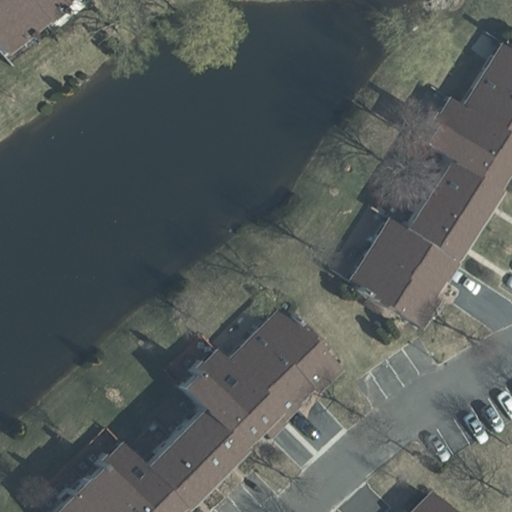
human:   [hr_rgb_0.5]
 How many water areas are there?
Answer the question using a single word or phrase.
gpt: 1

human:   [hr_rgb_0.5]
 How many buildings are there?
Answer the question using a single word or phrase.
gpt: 4

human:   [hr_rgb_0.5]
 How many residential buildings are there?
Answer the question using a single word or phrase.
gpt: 4

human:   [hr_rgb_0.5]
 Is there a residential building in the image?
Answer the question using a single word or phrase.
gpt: yes

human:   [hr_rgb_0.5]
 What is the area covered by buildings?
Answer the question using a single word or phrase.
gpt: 1877m2

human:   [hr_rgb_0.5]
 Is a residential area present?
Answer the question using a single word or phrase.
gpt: yes

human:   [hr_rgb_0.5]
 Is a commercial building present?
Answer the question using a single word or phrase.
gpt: no

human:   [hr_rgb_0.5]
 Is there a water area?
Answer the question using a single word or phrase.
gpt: yes

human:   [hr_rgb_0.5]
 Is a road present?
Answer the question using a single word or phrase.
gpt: yes

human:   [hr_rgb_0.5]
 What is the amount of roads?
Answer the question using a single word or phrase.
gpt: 1

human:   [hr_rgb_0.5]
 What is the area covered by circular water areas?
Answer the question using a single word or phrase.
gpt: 0m2

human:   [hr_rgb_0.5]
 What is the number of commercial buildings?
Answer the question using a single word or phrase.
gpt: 0

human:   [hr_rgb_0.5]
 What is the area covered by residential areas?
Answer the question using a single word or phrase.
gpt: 10632m2

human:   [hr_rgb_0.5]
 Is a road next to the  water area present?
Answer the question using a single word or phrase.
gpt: yes

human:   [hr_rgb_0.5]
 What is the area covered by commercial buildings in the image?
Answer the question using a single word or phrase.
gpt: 0m2

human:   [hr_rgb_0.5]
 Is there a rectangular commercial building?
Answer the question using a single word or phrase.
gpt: no

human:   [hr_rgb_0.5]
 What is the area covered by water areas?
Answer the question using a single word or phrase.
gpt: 2832m2

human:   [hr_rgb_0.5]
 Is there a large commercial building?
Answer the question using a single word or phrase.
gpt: no

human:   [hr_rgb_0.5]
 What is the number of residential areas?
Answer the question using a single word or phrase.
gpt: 1

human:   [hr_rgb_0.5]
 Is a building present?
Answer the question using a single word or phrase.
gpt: yes

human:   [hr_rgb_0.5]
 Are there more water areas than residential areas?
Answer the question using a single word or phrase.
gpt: no

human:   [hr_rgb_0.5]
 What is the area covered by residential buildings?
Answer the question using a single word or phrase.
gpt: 1877m2

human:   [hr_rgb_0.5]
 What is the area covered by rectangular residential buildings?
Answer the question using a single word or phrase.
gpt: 151m2

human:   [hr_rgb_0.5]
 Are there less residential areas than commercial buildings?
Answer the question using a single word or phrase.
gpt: no

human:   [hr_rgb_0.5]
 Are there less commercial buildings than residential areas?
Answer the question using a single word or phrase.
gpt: yes

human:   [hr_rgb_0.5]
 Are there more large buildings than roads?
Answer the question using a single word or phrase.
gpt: no

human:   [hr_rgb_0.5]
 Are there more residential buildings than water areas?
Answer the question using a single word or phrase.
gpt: yes

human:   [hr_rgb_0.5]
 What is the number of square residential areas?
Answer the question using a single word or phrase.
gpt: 0

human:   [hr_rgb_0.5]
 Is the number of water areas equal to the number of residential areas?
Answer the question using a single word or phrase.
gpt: yes

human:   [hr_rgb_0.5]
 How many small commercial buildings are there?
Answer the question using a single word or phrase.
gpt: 0

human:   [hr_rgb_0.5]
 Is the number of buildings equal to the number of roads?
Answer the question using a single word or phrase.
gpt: no

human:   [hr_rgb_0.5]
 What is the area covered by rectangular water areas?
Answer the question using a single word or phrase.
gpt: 0m2

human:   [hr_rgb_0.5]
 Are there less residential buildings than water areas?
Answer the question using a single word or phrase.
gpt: no

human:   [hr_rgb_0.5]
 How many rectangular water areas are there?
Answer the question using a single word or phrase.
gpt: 0

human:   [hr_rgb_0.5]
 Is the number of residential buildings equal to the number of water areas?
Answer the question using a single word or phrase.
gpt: no

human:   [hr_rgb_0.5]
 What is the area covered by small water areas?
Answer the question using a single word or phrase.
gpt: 0m2

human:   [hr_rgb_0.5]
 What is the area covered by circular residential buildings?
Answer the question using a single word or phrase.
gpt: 0m2

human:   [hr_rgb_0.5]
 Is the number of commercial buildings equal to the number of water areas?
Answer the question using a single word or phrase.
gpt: no

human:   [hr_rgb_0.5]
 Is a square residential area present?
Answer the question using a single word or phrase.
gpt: no

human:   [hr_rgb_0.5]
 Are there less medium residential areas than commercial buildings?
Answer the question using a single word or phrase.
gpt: no

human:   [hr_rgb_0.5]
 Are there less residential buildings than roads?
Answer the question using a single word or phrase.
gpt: no

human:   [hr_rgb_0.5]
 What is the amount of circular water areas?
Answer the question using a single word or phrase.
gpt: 0

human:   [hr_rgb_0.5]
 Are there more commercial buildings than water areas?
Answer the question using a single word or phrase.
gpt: no

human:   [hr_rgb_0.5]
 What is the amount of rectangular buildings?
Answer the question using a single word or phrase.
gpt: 2

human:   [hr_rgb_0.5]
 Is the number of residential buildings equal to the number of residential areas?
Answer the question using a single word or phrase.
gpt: no

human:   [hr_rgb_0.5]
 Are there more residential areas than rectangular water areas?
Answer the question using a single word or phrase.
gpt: yes

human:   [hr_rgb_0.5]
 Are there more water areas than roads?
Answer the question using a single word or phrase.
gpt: no

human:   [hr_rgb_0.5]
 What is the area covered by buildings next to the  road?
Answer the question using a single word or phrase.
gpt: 1877m2

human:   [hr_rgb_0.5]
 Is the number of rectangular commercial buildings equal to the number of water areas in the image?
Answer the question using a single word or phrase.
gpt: no

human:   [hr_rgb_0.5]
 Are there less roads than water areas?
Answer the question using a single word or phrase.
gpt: no

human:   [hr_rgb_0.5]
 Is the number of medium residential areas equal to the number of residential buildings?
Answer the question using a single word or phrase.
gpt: no

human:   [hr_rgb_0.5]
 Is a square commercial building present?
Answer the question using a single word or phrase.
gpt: no

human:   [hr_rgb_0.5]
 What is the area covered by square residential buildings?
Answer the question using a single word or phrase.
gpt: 0m2

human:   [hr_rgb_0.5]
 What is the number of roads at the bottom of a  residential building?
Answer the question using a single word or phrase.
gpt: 1

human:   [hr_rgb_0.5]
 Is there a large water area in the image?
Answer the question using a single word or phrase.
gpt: yes

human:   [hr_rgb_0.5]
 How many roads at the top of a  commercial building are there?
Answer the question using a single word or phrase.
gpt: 0

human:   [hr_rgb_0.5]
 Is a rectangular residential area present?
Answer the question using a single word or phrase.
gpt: yes

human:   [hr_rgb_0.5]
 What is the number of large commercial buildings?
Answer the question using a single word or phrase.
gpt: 0

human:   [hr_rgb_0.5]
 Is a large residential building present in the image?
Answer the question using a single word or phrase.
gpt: yes

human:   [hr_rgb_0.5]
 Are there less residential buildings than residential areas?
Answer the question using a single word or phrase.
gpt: no

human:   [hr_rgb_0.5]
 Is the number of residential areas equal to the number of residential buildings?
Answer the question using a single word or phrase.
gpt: no

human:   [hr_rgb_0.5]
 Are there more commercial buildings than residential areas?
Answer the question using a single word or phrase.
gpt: no

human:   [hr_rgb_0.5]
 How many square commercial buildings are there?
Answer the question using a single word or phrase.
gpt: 0

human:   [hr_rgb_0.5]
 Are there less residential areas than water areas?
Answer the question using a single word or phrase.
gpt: no